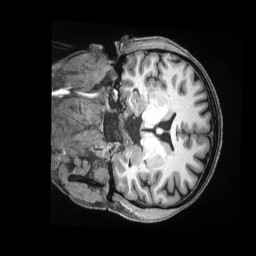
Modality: T1w
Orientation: coronal
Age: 33
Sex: female
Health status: ill
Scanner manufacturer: siemens
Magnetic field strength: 3 T
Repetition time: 2.5 s
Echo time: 0.00181 s